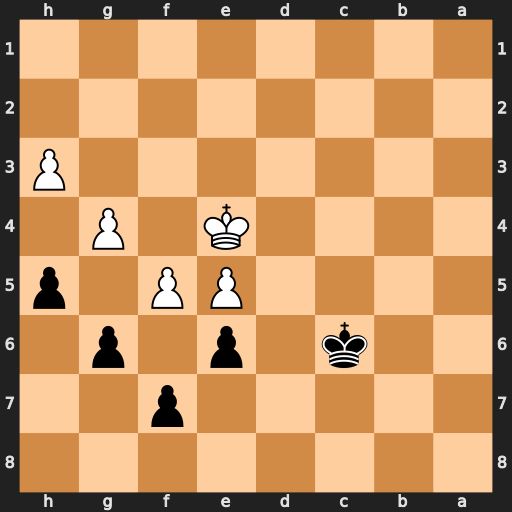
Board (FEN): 8/5p2/2k1p1p1/4PP1p/4K1P1/7P/8/8
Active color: b
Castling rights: -
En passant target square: -
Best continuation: hxg4 hxg4 g5